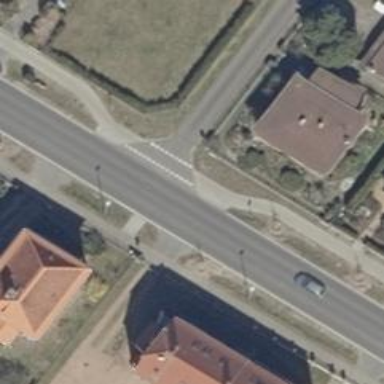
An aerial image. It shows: Residential road with concrete surface.